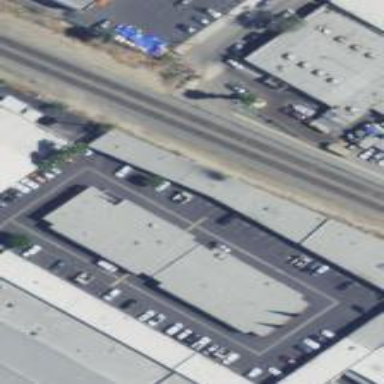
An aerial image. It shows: Warehouse.